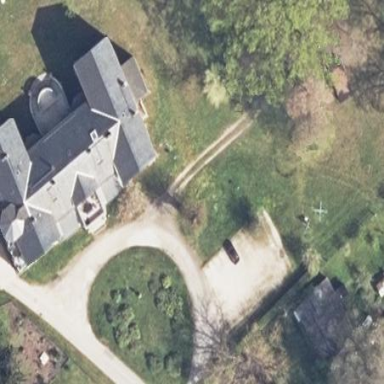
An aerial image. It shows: Historic manor building.